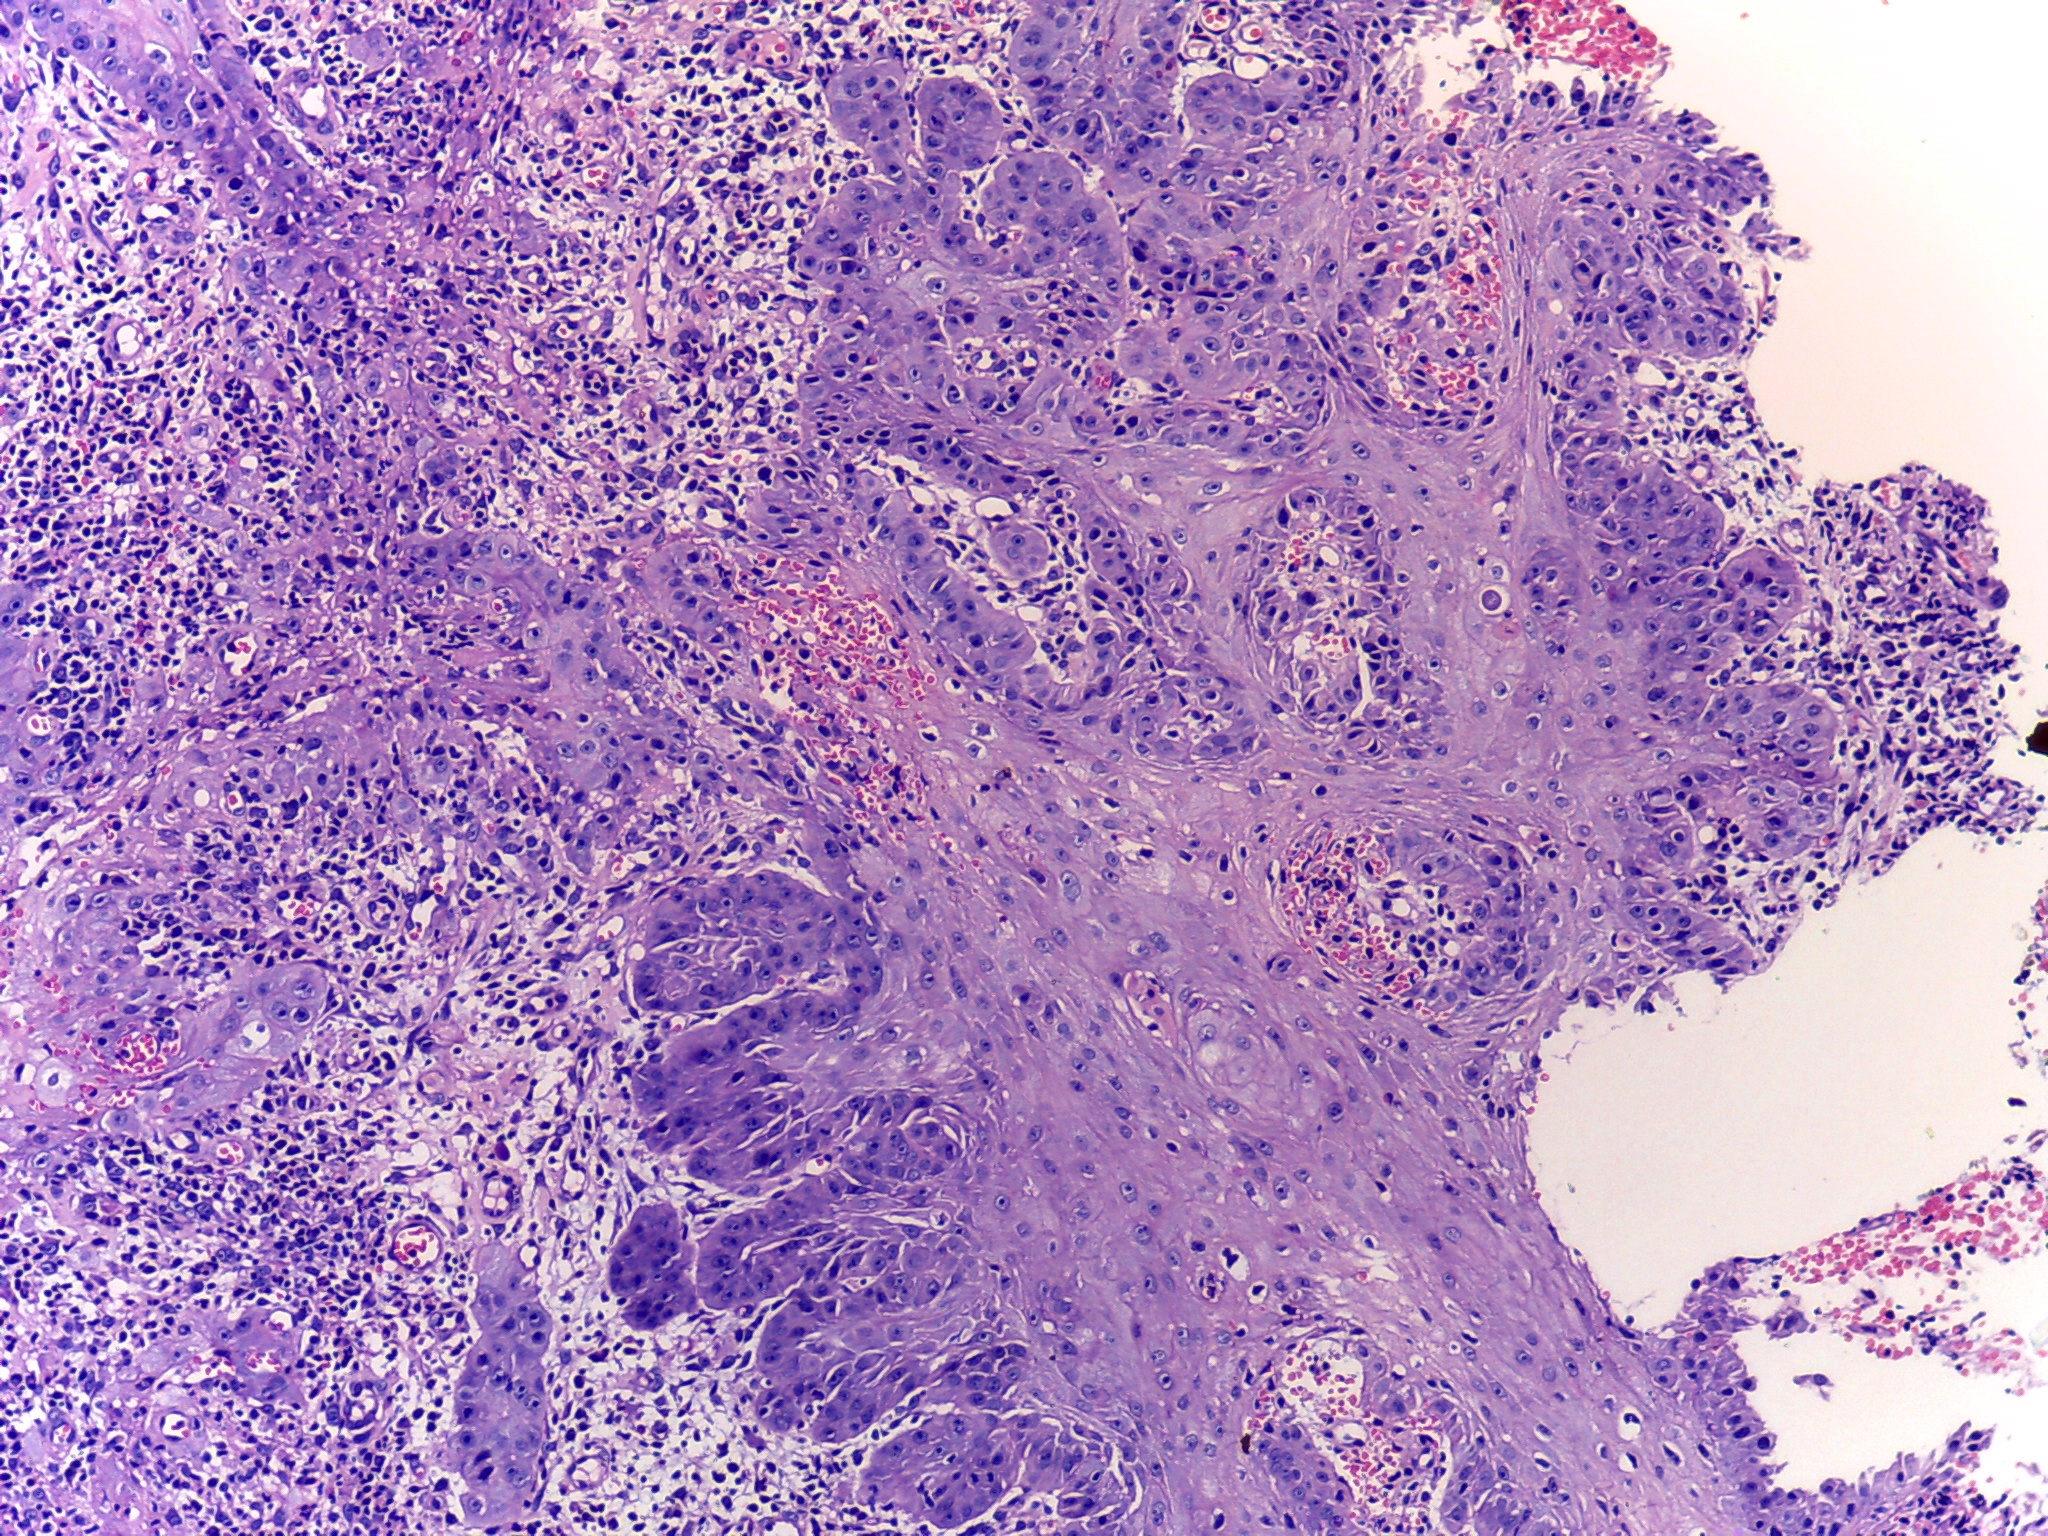
Diagnosis: OSCC